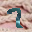
Label: 7